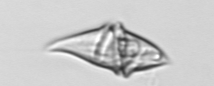
Label: Gyrodinium